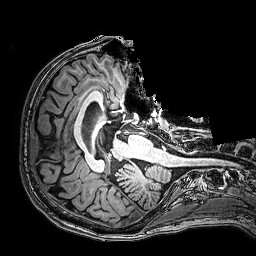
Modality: T1w
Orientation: axial
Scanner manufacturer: philips
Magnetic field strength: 3 T
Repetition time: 0.0096 s
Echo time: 0.0046 s